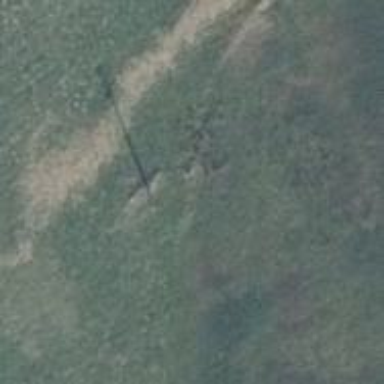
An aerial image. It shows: Power pole.